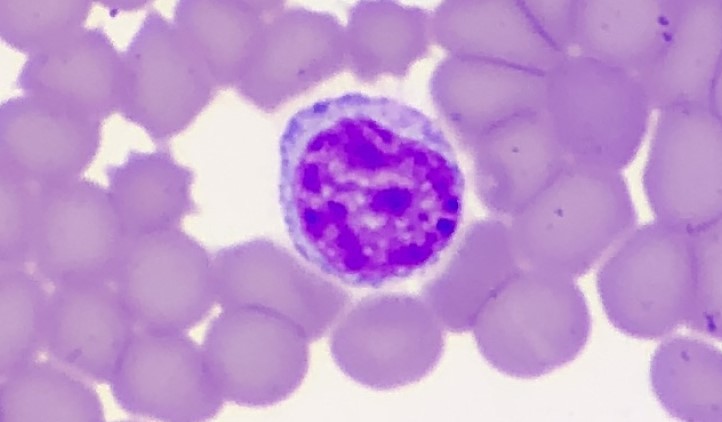
White blood cell type: Neutrophil